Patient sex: M
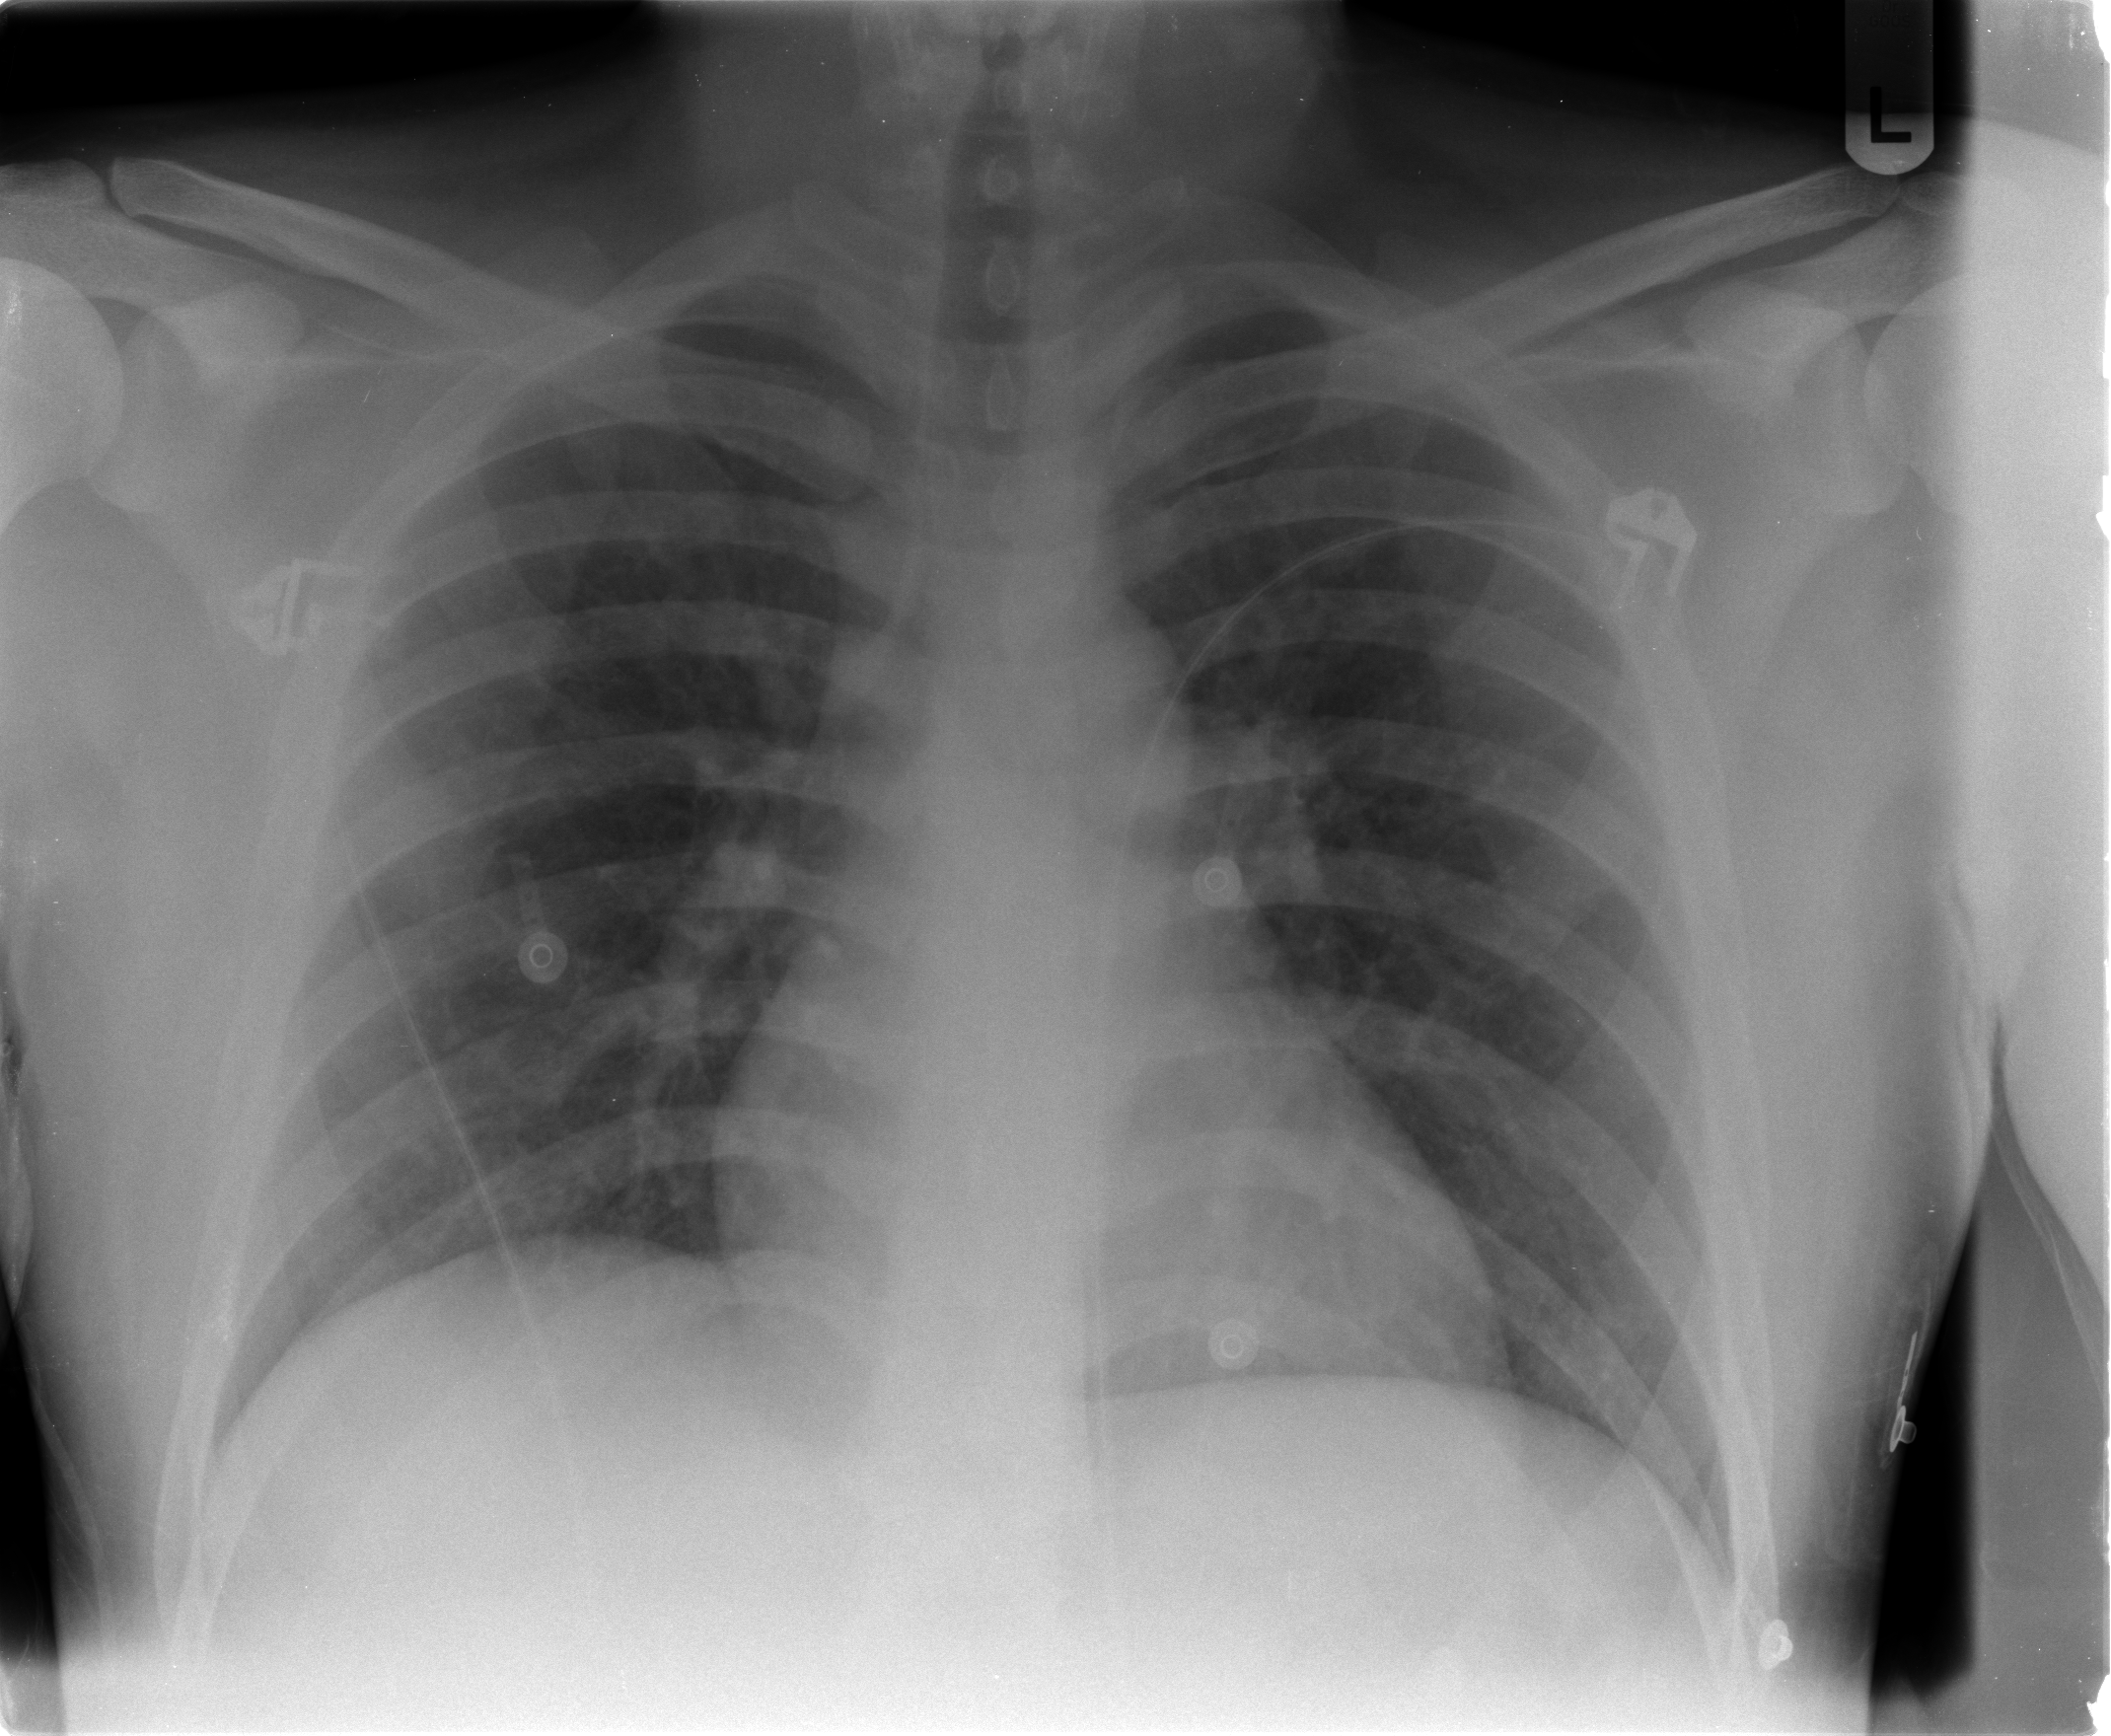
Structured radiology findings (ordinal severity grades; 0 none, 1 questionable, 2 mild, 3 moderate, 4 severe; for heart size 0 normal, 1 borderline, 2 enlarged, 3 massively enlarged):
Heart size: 0
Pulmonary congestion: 2
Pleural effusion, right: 0
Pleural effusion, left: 0
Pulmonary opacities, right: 0
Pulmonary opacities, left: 0
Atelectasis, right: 0
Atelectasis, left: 2